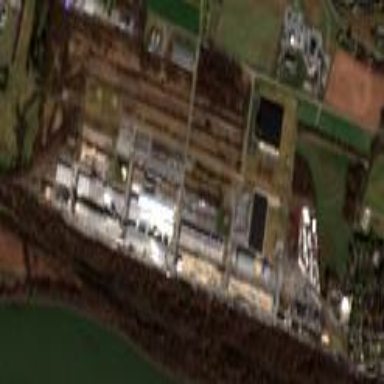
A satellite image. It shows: Historic factory.